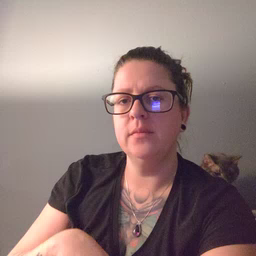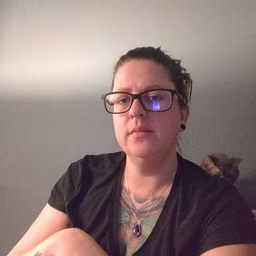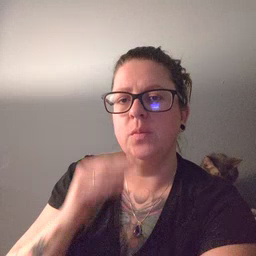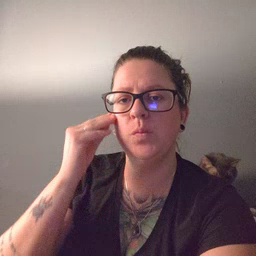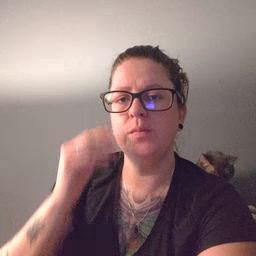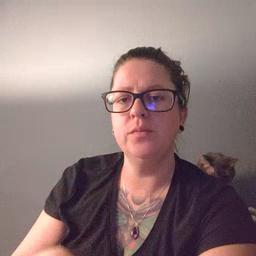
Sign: home